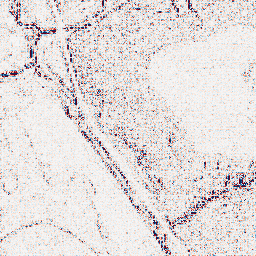
Category: wavelet
Decomposition family: wavelet_reverse_biorthogonal
Decomposition parameters: wavelet: rbio1.3
level: 1
Upsampling method: sinc_hamming
Upsampling parameters: scale: 4
kernel_size: 8
Upsampling scale: 4